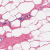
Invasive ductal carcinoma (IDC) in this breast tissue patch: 0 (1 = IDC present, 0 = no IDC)